Question: I am trying to set up Cloud Run (nodeJs app, code is below) to privately connect to Memory store instance. I've followed this Google Article to create a Serverless VPC Access Connector. Making sure I created the connector in the same region as Cloud Run app, and that the connector is attached to the Redis instance's authorized VPC network.
Memorystore is isolated in a VPC with a private range address.

Nodejs app code is shown below.
'''
const {createClient} = require('redis');
getClient() {
const client = createClient({
socket: {
host: process.env.REDIS_HOST
},
password: process.env.REDIS_PASS
});
client.on('error', (err) => {
throw Error('redis client error: ${err}');
});
return client;
}
'''
<URL>. So I need to restrict connector to be able to reach all destinations in VPC network. Is there a preferred way of achieving this?
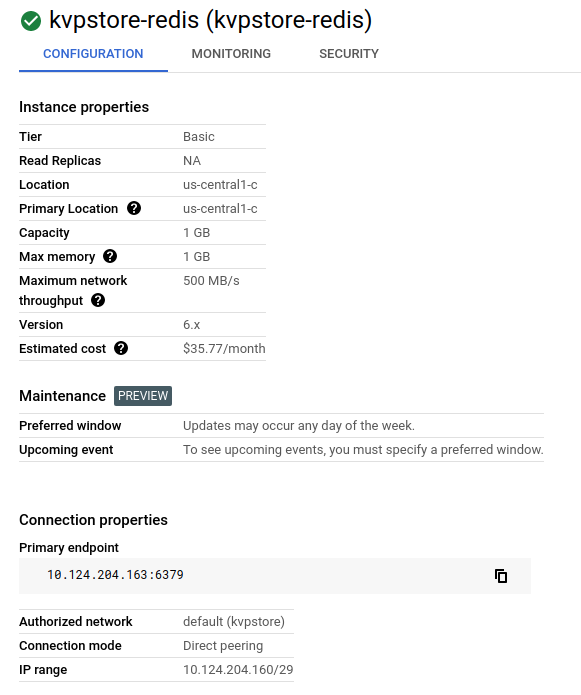
Answer: Earlier in 2021, Google Cloud made it possible for CloudRun serverless vpc connector to use the <URL> flags to create an ingress firewall rule. It allows targeting the traffic only to a specific resource with in VPC.
> Google doc states that a firewall rule is created to allow ingress from the connector's subnet to all destinations in the VPC network. This is against my company's security policy as we have other services in this VPC (VM's, GKE instances etc). So I need to restrict connector to be able to reach all destinations in VPC network. Is there a preferred way of achieving this?
Create a firewall rule and set the priority for this rule to be a lower value than the one you created in the previous step.
'''
gcloud compute firewall-rules create RULE_NAME --allow=PROTOCOL --source-tags=VPC_CONNECTOR_NETWORK_TAG --direction=INGRESS --network=VPC_NETWORK --target-tags=RESOURCE_TAG --priority=PRIORITY
'''
Hope it resolves your issue.